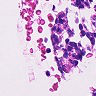
Metastatic tissue present: no